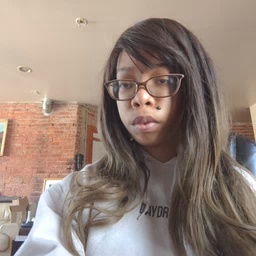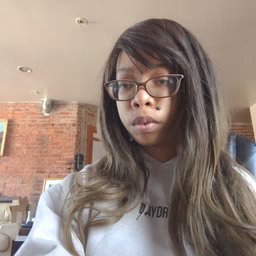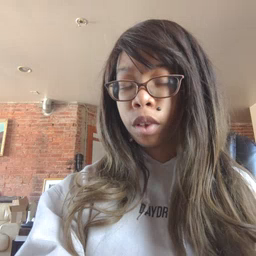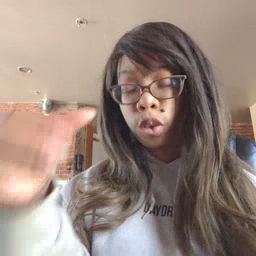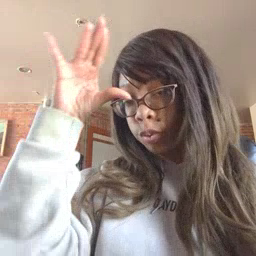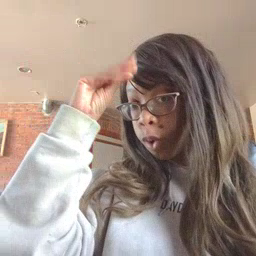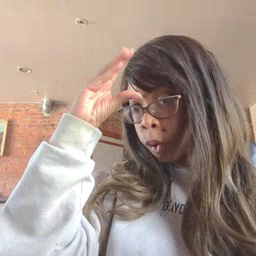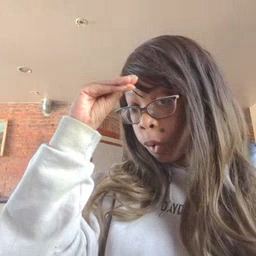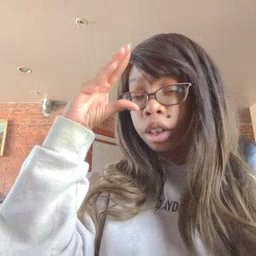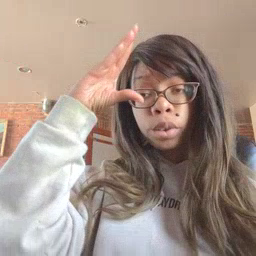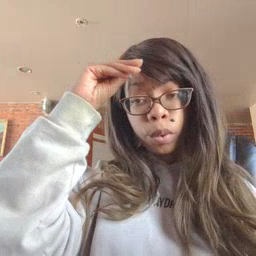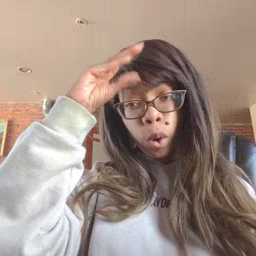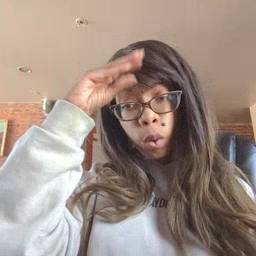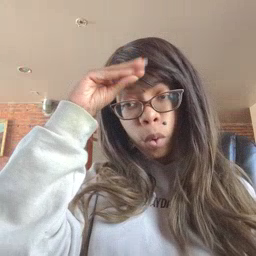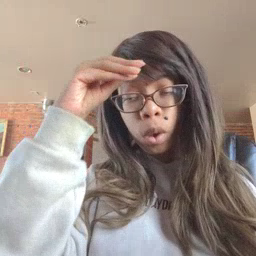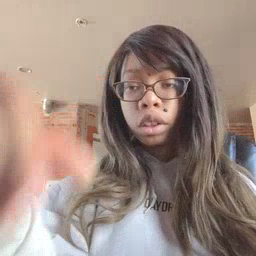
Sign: boy